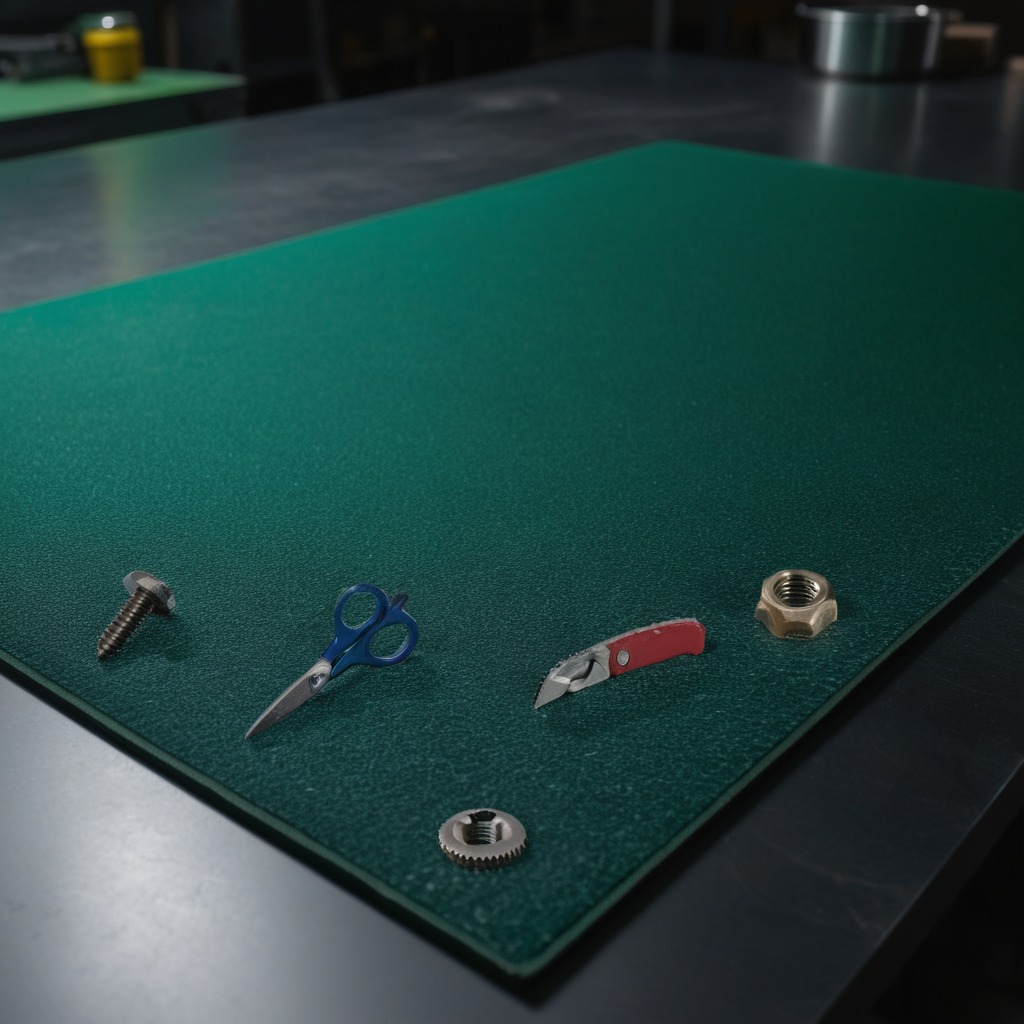
A steel gear with teeth, a utility knife, a metal machine screw, a pair of scissors, and a metal nut are lying on a clean granite tabletop covered with a green rubber mat inside a workshop at night dim ambient light soft shadows worn but beneath the mat.